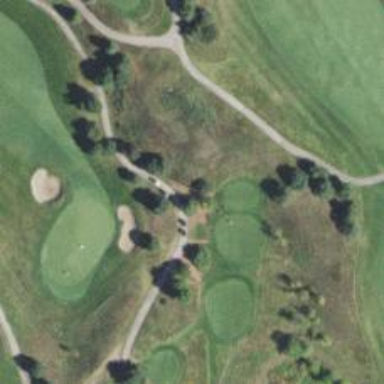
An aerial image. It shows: Footway that doubles as golf path.